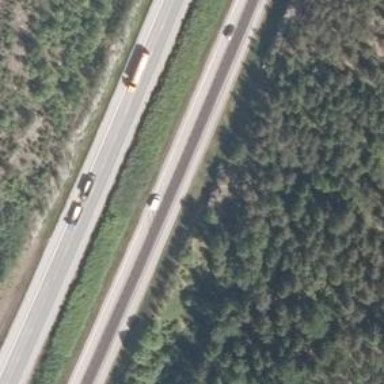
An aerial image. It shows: Asphalt motorway.